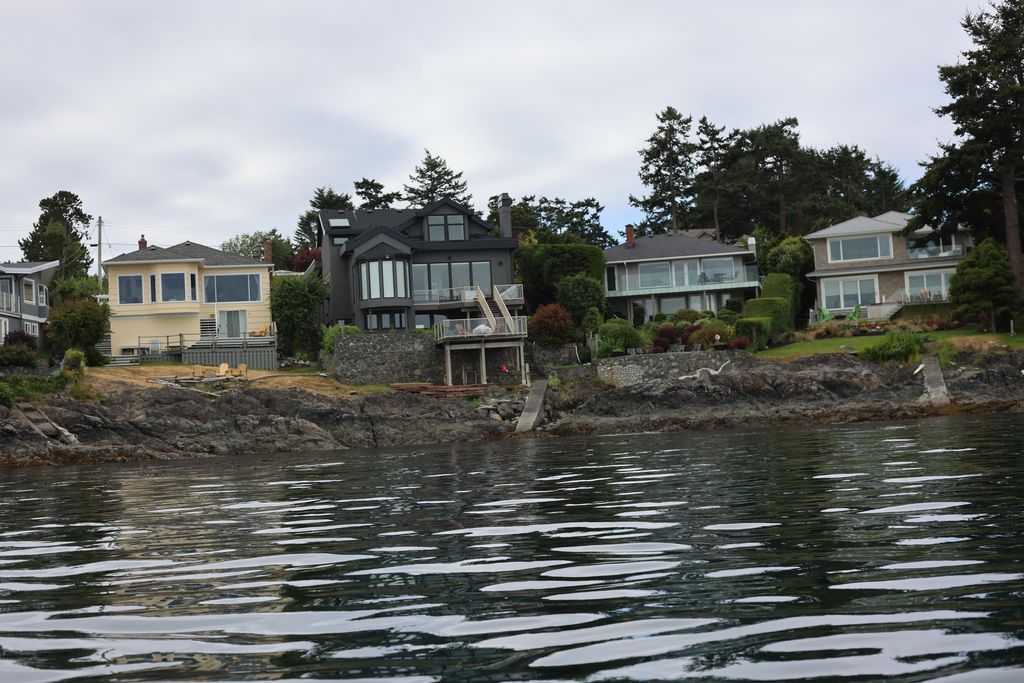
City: victoria